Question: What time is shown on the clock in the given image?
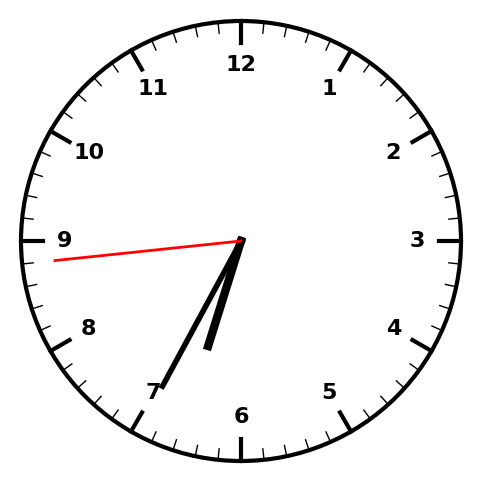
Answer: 06:34:44